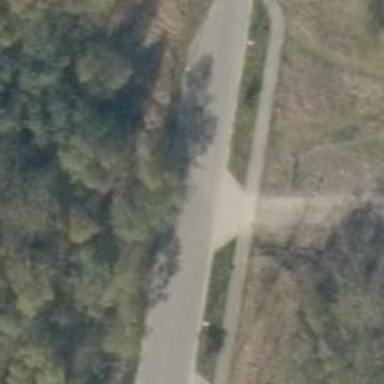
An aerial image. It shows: Residential road with asphalt surface and embankment.